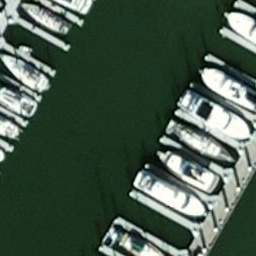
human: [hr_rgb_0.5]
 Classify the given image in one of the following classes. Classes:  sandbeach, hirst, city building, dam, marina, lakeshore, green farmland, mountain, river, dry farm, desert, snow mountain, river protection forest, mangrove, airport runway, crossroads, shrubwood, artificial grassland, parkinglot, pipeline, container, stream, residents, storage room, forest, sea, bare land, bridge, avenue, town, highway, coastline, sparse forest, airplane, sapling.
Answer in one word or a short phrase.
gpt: marina